Question: I want to be able to add my own items to a draggable list from an array of products returned from an .ajax call, based on the shopping cart example at <URL>.
I've tried a number of variations of appending, etc. to get them into the list, all of which get them to "appear", but are not draggable. I've been googling this for a couple of days, and am not finding a clear explanation of how to accomplish it. I keep finding answers about .live, but that is apparently a deprecated solution.
Here's the basic code I'm trying to make work. I've left out the half dozen attempts I've made in hopes that someone will give me the most "correct" way of doing it, rather than try to improve upon a bunch of my experiments. If it matters, this code is to be executed when opening a modal dialog form.
'''
$.ajax({
type: "POST",
url: "GetMyProducts.php",
data: dataString,
dataType: "json",
success: function(data) {
// data returned is:
// {"product_id": 10004, "product_name": "DVD"},
// {"product_id": 10040, "product_name": "CD"},
// {"product_id": 10059, "product_name": "Blue-Ray"}
$.each(data, function(i,item) {
// WHAT do I do here to append my data as a draggable List Item?
});
}
});
<div id="products">
<h1 class="ui-widget-header">Products</h1>
<div id="catalog">
<h3>My Products</h3>
<div>
<ul>
<li>iPhone</li>
<li>iPod</li>
<li>iPad</li>
</ul>
</div>
</div>
</div>
'''
Firebug of the LI items - the last two don't have all the "magic"

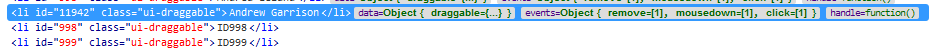
Answer: Looks like you're going to have to use '$(selector).draggable( "destroy" );' ( and possibly droppable and possibly sortable ) and re-initialize. Docs say that "destroy" will return to original state though. Let us all know if you find another way.
I am working on a similar situation now, and will update this post with the solution I find.